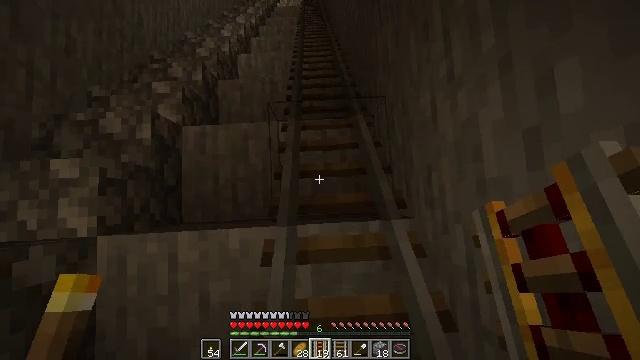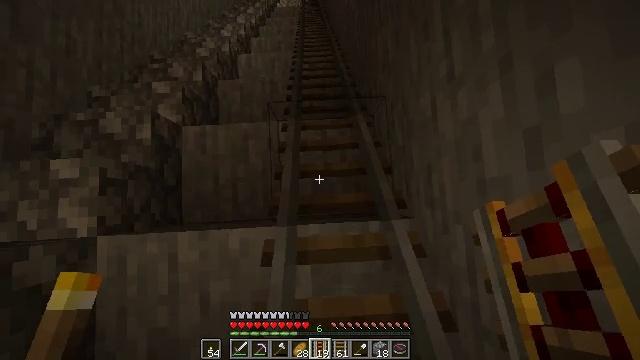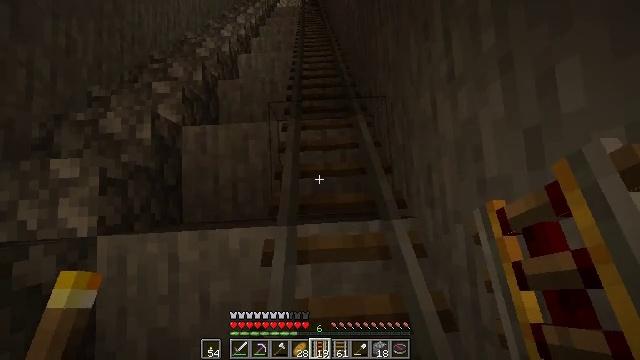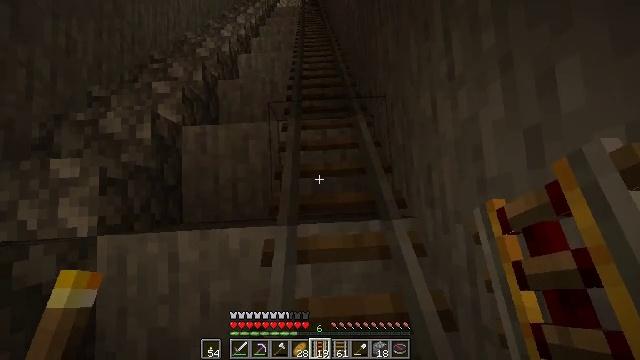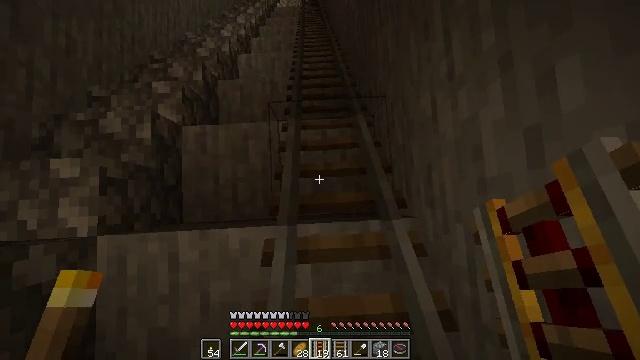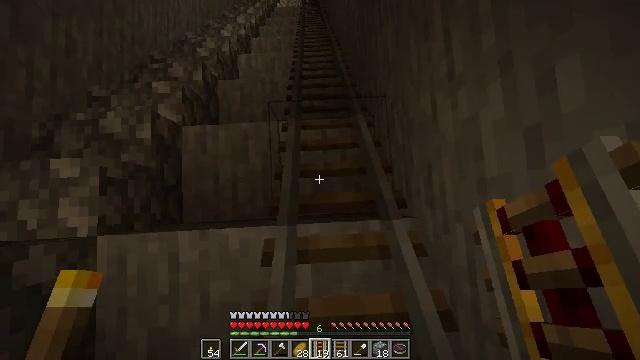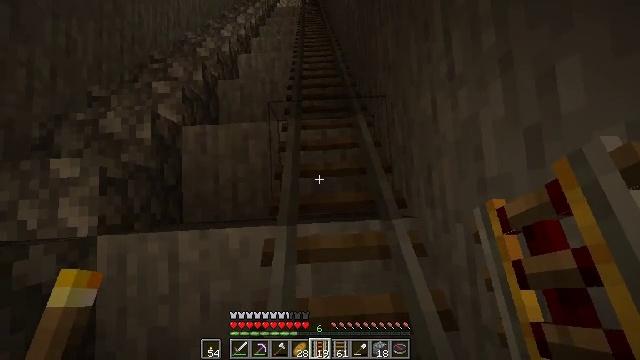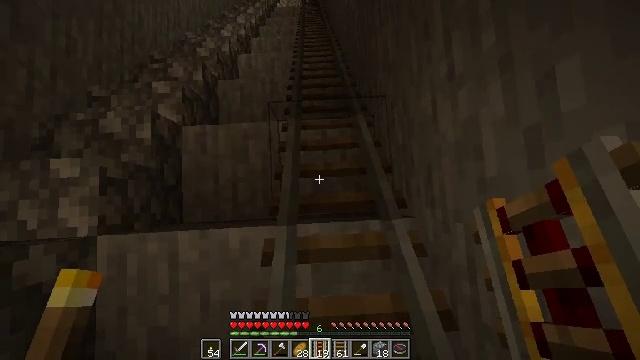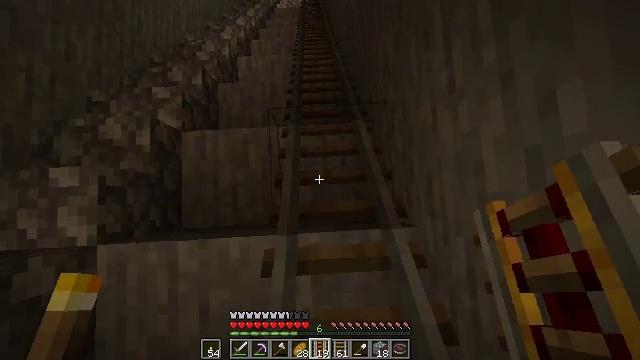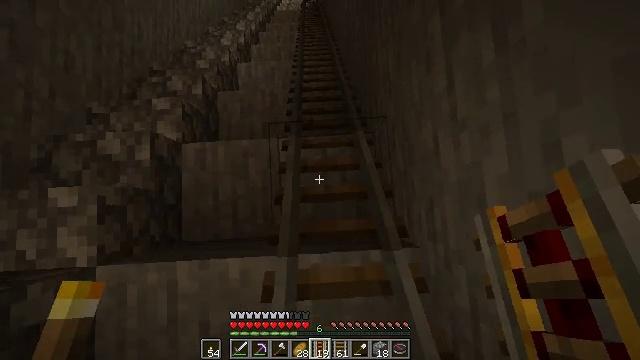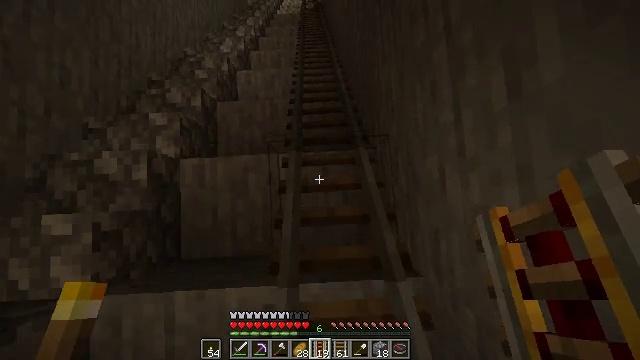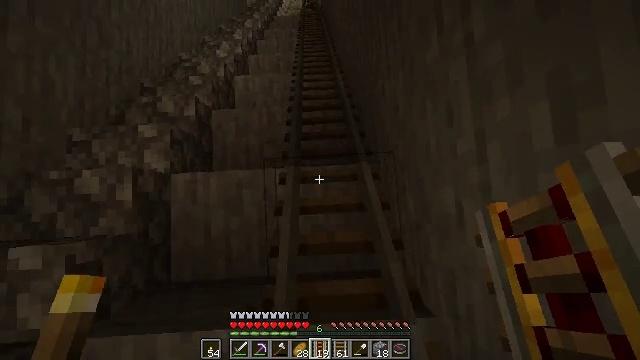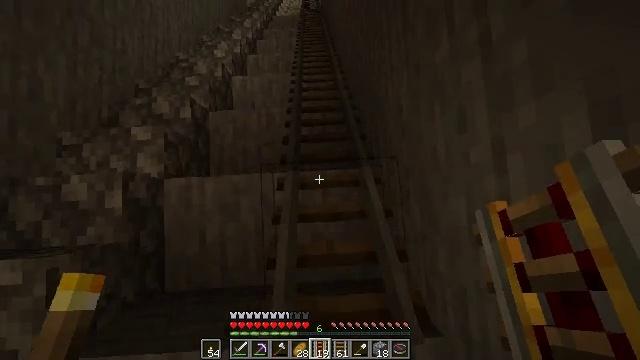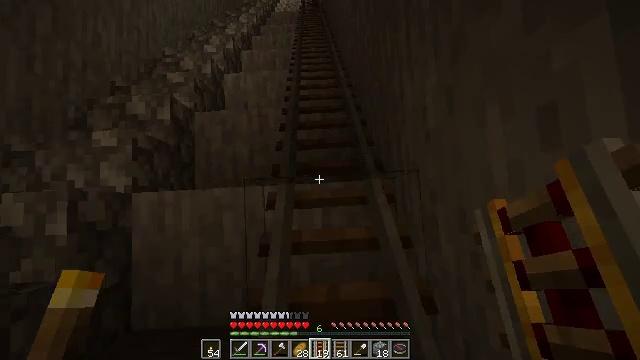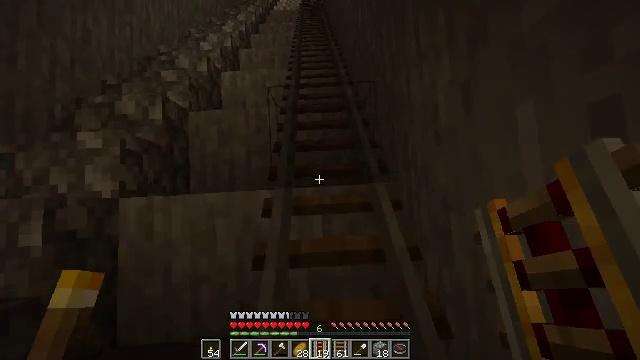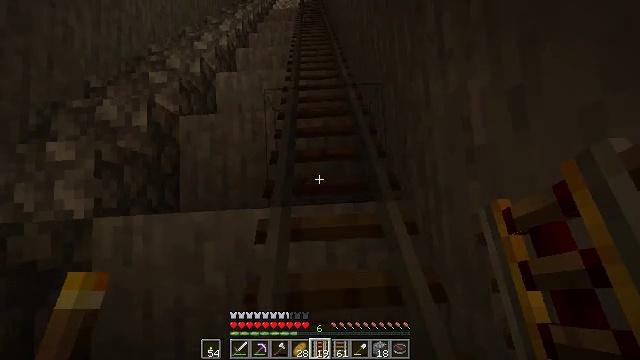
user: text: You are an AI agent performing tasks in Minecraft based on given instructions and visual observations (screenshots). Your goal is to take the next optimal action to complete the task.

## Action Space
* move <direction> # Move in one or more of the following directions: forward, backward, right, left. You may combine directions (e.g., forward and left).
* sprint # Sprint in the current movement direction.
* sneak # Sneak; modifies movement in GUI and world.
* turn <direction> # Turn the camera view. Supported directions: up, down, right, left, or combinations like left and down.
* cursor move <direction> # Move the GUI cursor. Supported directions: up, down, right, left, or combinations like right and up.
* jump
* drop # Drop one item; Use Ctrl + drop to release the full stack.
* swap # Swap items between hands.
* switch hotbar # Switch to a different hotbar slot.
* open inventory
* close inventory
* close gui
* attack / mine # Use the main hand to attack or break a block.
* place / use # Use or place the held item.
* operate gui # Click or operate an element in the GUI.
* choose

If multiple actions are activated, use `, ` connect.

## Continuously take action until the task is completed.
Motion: motion action
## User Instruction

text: Recycle the rail from an abandoned track.
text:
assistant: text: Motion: no_op
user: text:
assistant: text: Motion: no_op
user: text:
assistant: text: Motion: no_op
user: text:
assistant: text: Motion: no_op
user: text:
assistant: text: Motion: no_op
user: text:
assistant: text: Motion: no_op
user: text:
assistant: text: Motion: no_op
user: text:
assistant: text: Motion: move forward
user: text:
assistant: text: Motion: move forward
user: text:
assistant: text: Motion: move forward
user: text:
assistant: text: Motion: move forward
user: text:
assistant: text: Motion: no_op
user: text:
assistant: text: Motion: no_op
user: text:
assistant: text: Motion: no_op
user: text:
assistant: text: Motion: no_op
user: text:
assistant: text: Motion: no_op
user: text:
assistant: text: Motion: no_op
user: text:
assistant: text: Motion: no_op
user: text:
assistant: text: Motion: no_op
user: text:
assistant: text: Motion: no_op
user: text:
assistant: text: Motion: no_op
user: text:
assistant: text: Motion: move forward
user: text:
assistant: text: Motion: move forward
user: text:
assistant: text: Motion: move forward
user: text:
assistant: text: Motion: move forward
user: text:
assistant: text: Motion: move forward
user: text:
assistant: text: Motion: no_op
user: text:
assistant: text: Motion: no_op
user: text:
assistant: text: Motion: no_op
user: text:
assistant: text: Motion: no_op